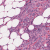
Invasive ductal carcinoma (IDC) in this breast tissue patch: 1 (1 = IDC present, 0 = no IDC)